Question: How can I form one image containing two squares in matlab from a 3 * 2 matrix containing the RGB values?
eg:
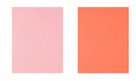
Answer: '''
RGB = [255 0; 0 255; 0 0]; % red and green
rectSize = 50;
imshow([repmat(reshape(RGB(:,1),[1 1 3]),[rectSize rectSize]) repmat(reshape(RGB(:,2),[1 1 3]),[rectSize rectSize])]);
'''